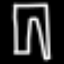
Label: pants